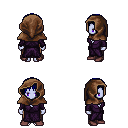
a pixel art fantasy rpg character, female body template, dark elf, purple skin, purple robe, robe skirt, blue plain hairstyle, cloth hood, maroon shoes, four views (front, back, left, right), 2x2 character sprite sheet, small pixel art, hard edges, no anti-aliasing